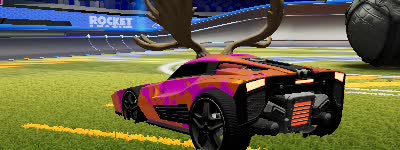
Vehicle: breakout